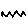
Label: zigzag